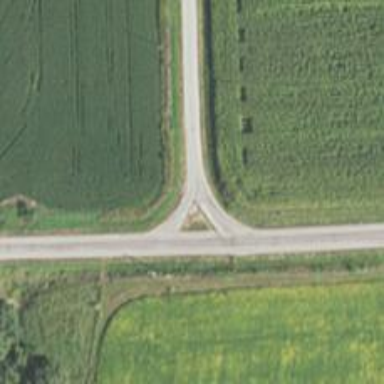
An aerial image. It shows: Unclassified road.